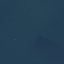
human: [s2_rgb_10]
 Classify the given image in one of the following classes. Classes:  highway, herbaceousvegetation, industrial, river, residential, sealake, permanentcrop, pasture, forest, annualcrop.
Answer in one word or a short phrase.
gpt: SeaLake